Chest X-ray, AP view. Patient: 69 years old, sex M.
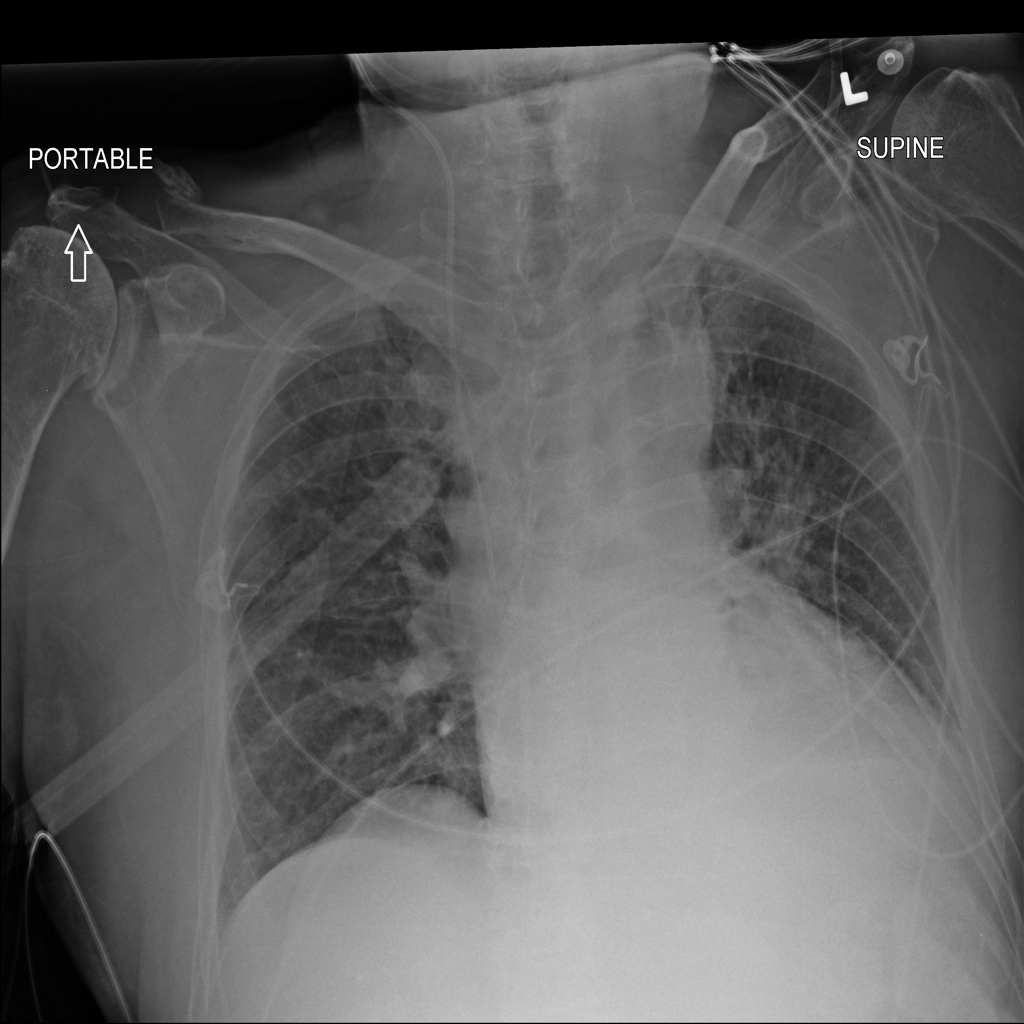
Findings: No Finding